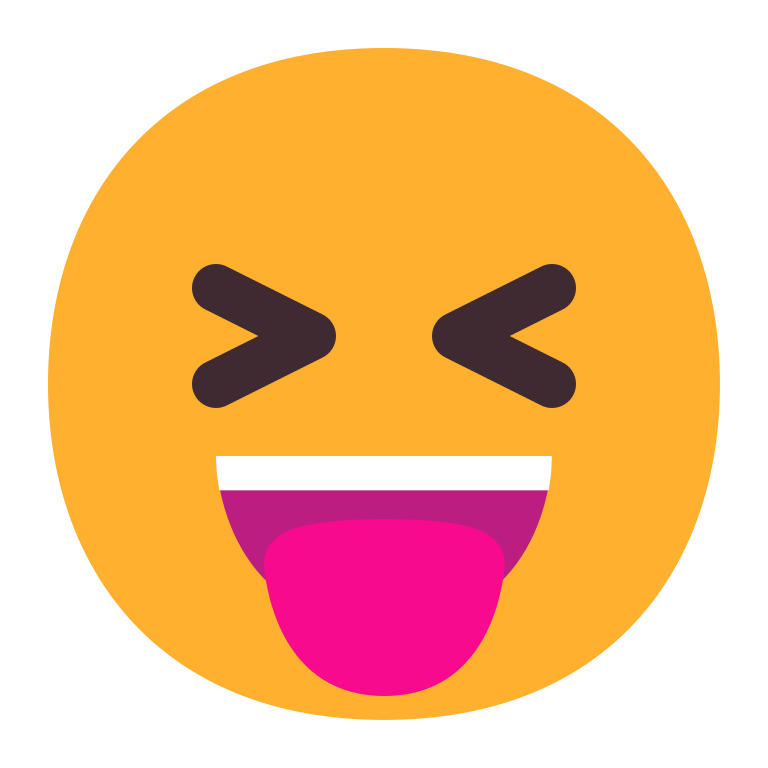
squinting face with tongue flat